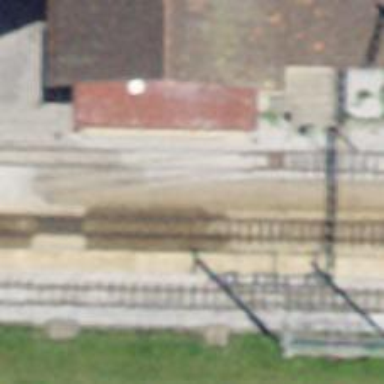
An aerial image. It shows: Platform for public transport and railway.